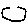
Label: hexagon